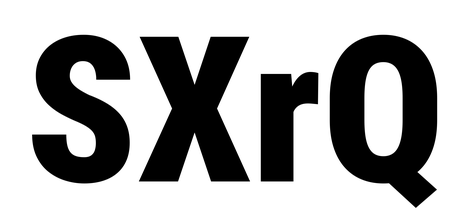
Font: Roboto_Condensed_Black